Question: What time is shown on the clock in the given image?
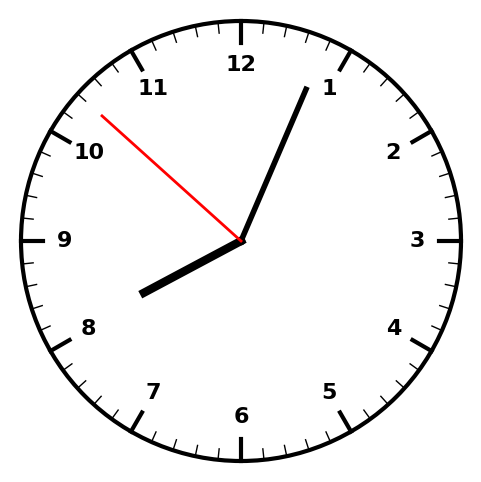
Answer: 08:03:52